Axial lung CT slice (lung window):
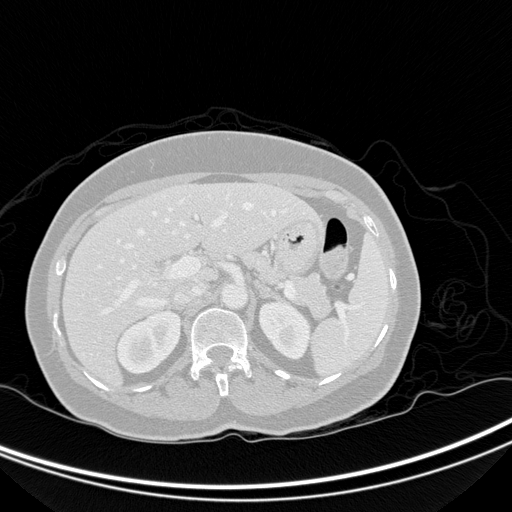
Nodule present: no